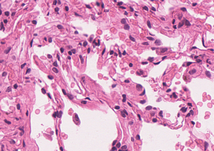
Tumor epithelial tissue: no
Tumor-associated stroma tissue: no
Normal tissue: yes